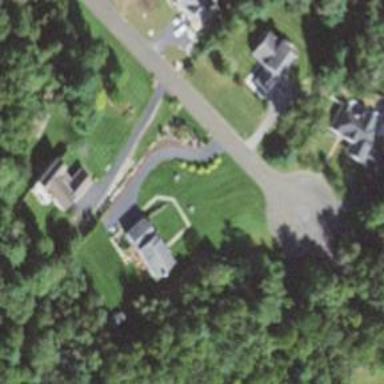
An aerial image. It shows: Residential driveway serving as service road.